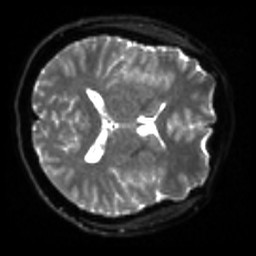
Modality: sbref
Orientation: axial
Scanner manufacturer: siemens
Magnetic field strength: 3 T
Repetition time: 4 s
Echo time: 0.0594 s